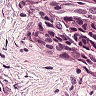
Metastatic tissue present: yes